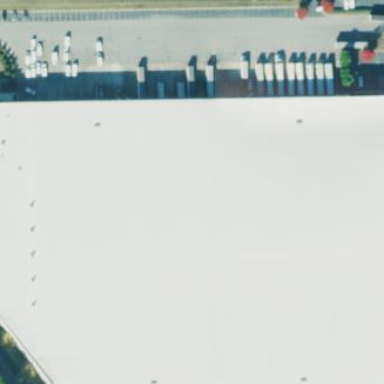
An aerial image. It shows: Warehouse.